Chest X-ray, PA view. Patient: 68 years old, sex M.
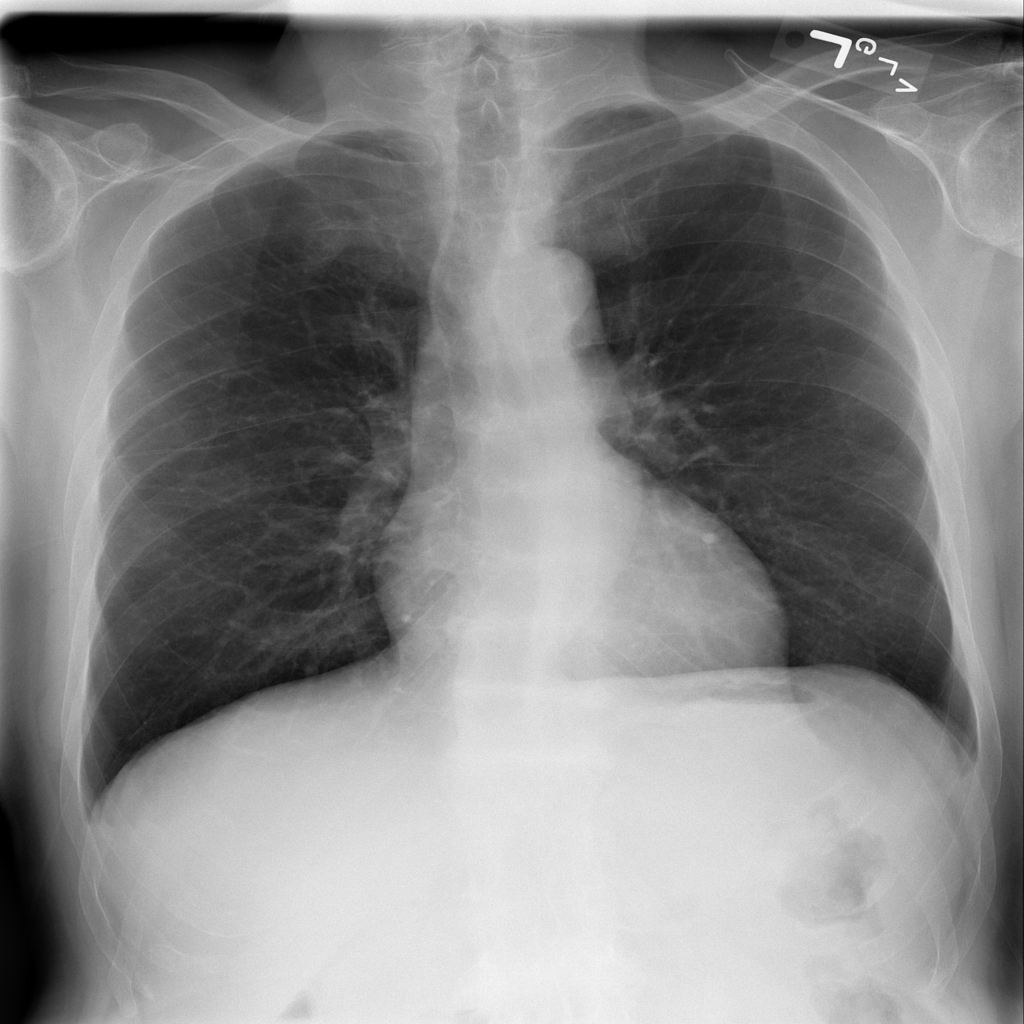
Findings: No Finding